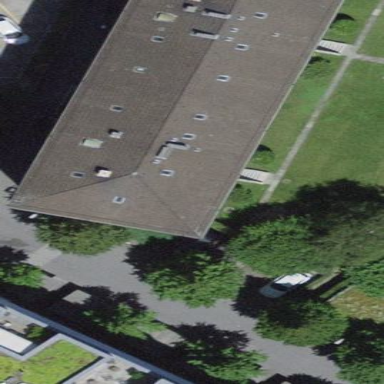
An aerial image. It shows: View of apartment building.